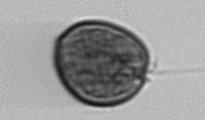
Label: Prorocentrum